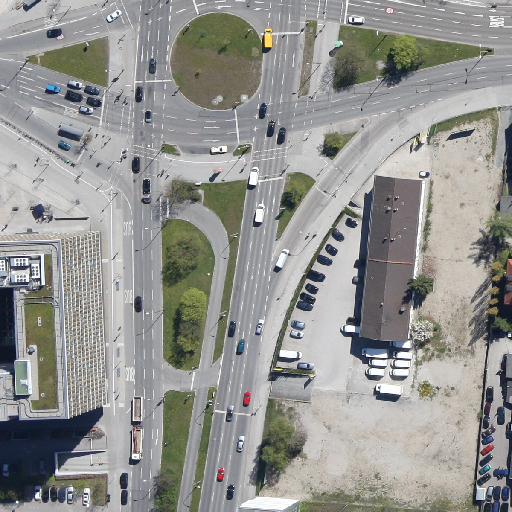
Referring expression: light-duty vehicle in the parking area